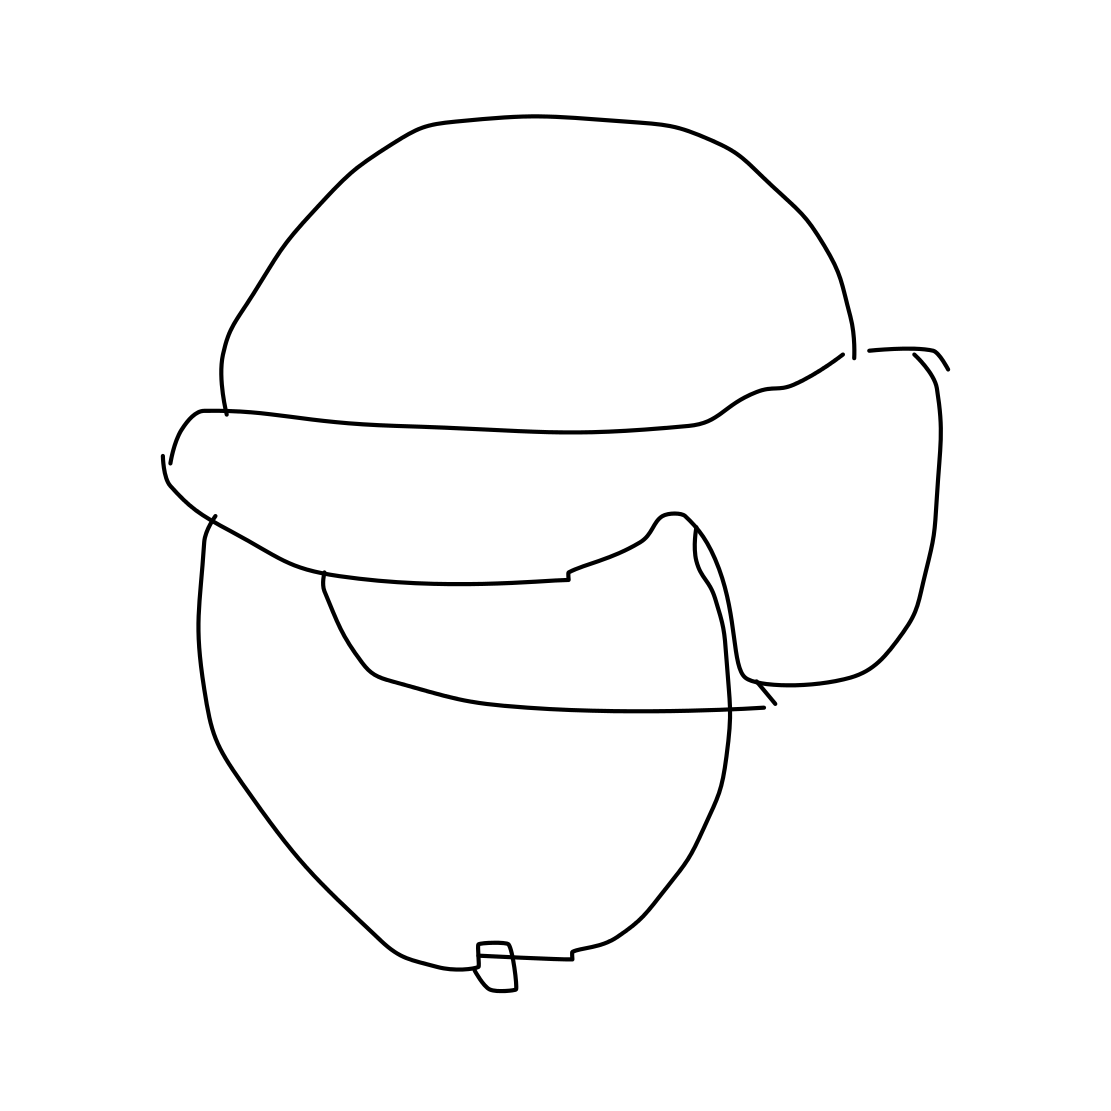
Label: helmet